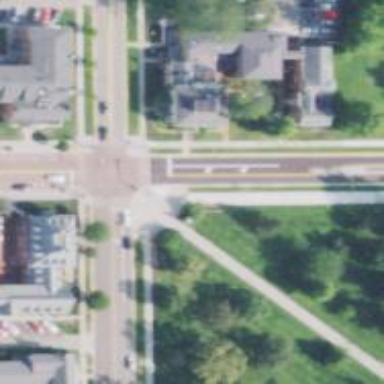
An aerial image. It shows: Primary highway with separate sidewalk.